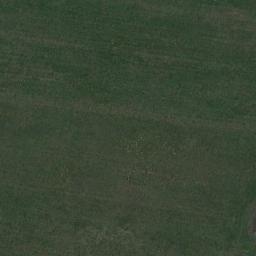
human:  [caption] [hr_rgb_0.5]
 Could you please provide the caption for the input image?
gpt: The meadow is dense but uneven .

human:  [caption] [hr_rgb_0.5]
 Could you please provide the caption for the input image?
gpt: The grass is flanked by lush woods .

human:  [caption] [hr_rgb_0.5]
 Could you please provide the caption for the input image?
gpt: This meadow has different sparsity in different places .

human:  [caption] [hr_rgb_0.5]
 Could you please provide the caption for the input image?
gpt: The meadow is full of green grass .

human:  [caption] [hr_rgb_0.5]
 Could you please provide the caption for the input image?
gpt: A green and smooth meadow with many green grass .